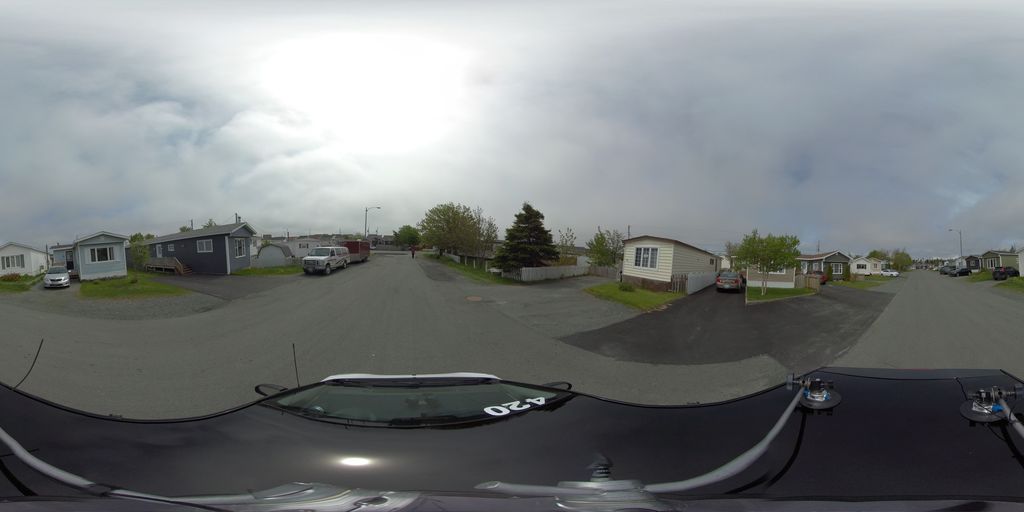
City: st_johns